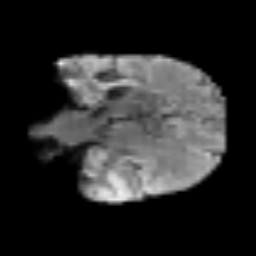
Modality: T2w
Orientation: coronal
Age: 62
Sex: female
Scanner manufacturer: siemens
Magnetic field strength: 3 T
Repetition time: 3.2 s
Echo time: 0.081 s